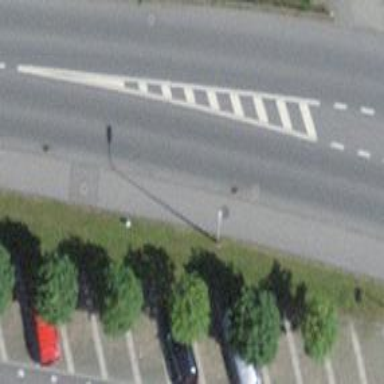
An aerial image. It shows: Bus stop with sheltered platform for public transport.